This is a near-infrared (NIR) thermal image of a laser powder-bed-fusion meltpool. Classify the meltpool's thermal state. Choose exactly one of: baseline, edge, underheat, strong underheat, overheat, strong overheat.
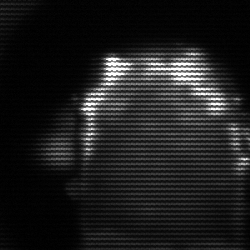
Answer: baseline